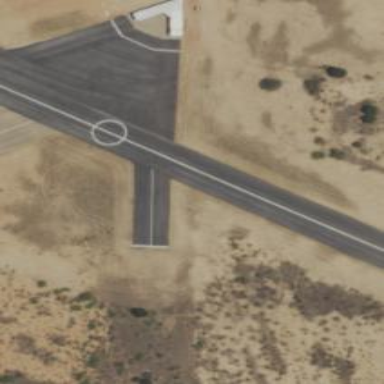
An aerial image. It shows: Image of taxiway at airport.